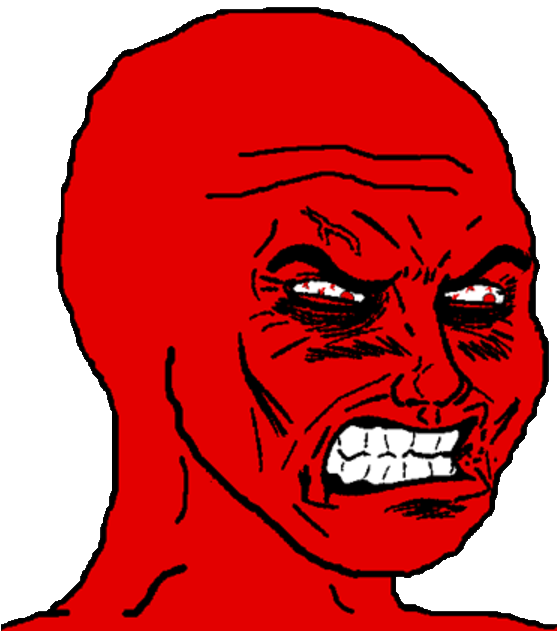
Label: 5_Rage